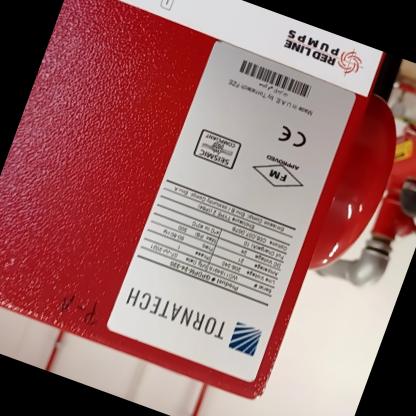
Klasa: tabliczka-znamionowa